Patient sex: M
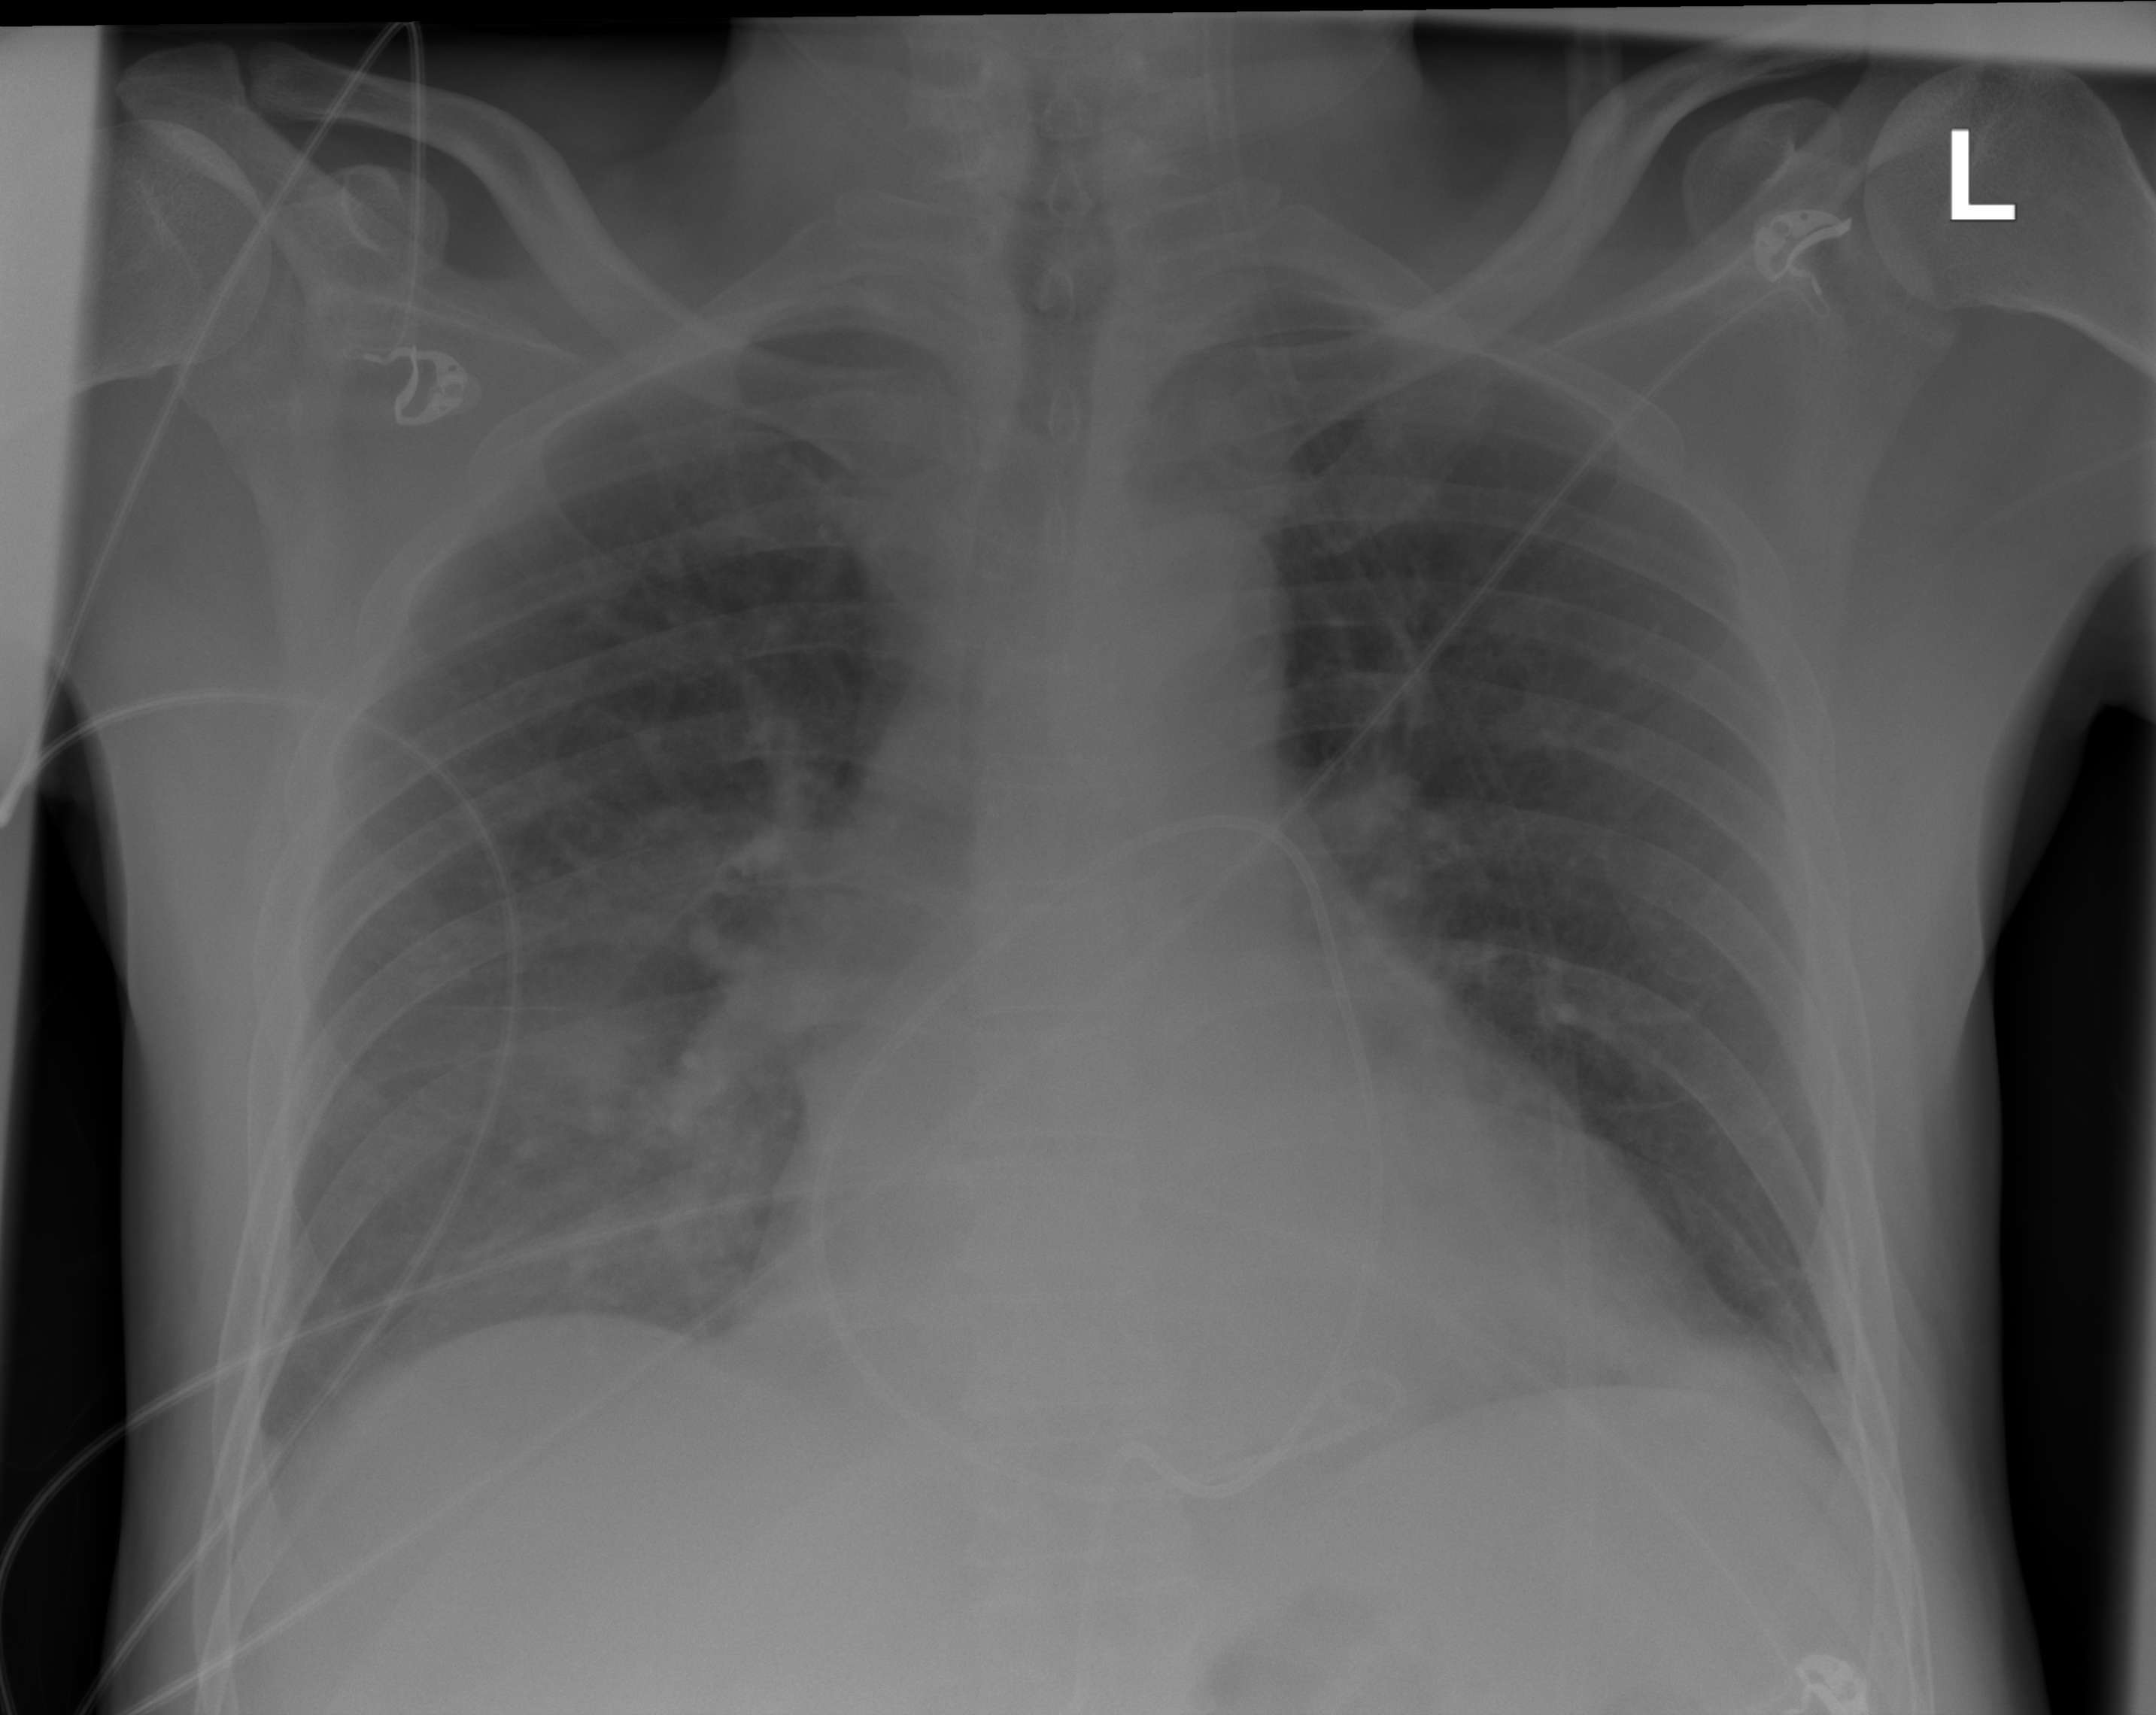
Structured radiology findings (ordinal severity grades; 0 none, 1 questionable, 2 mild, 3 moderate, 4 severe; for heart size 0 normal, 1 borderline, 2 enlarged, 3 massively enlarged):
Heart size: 1
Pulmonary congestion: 0
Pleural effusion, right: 0
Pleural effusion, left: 0
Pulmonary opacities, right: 2
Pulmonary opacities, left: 0
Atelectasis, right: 2
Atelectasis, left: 0